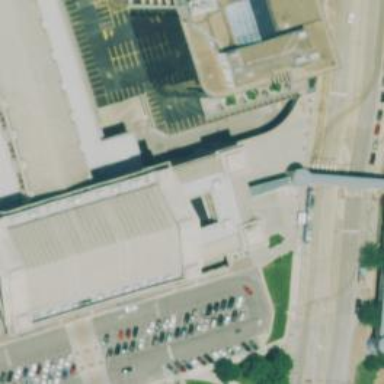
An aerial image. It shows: Entrance to train station.